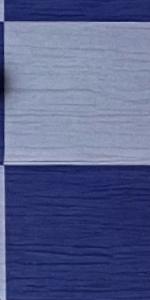
Label: Empty